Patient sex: M
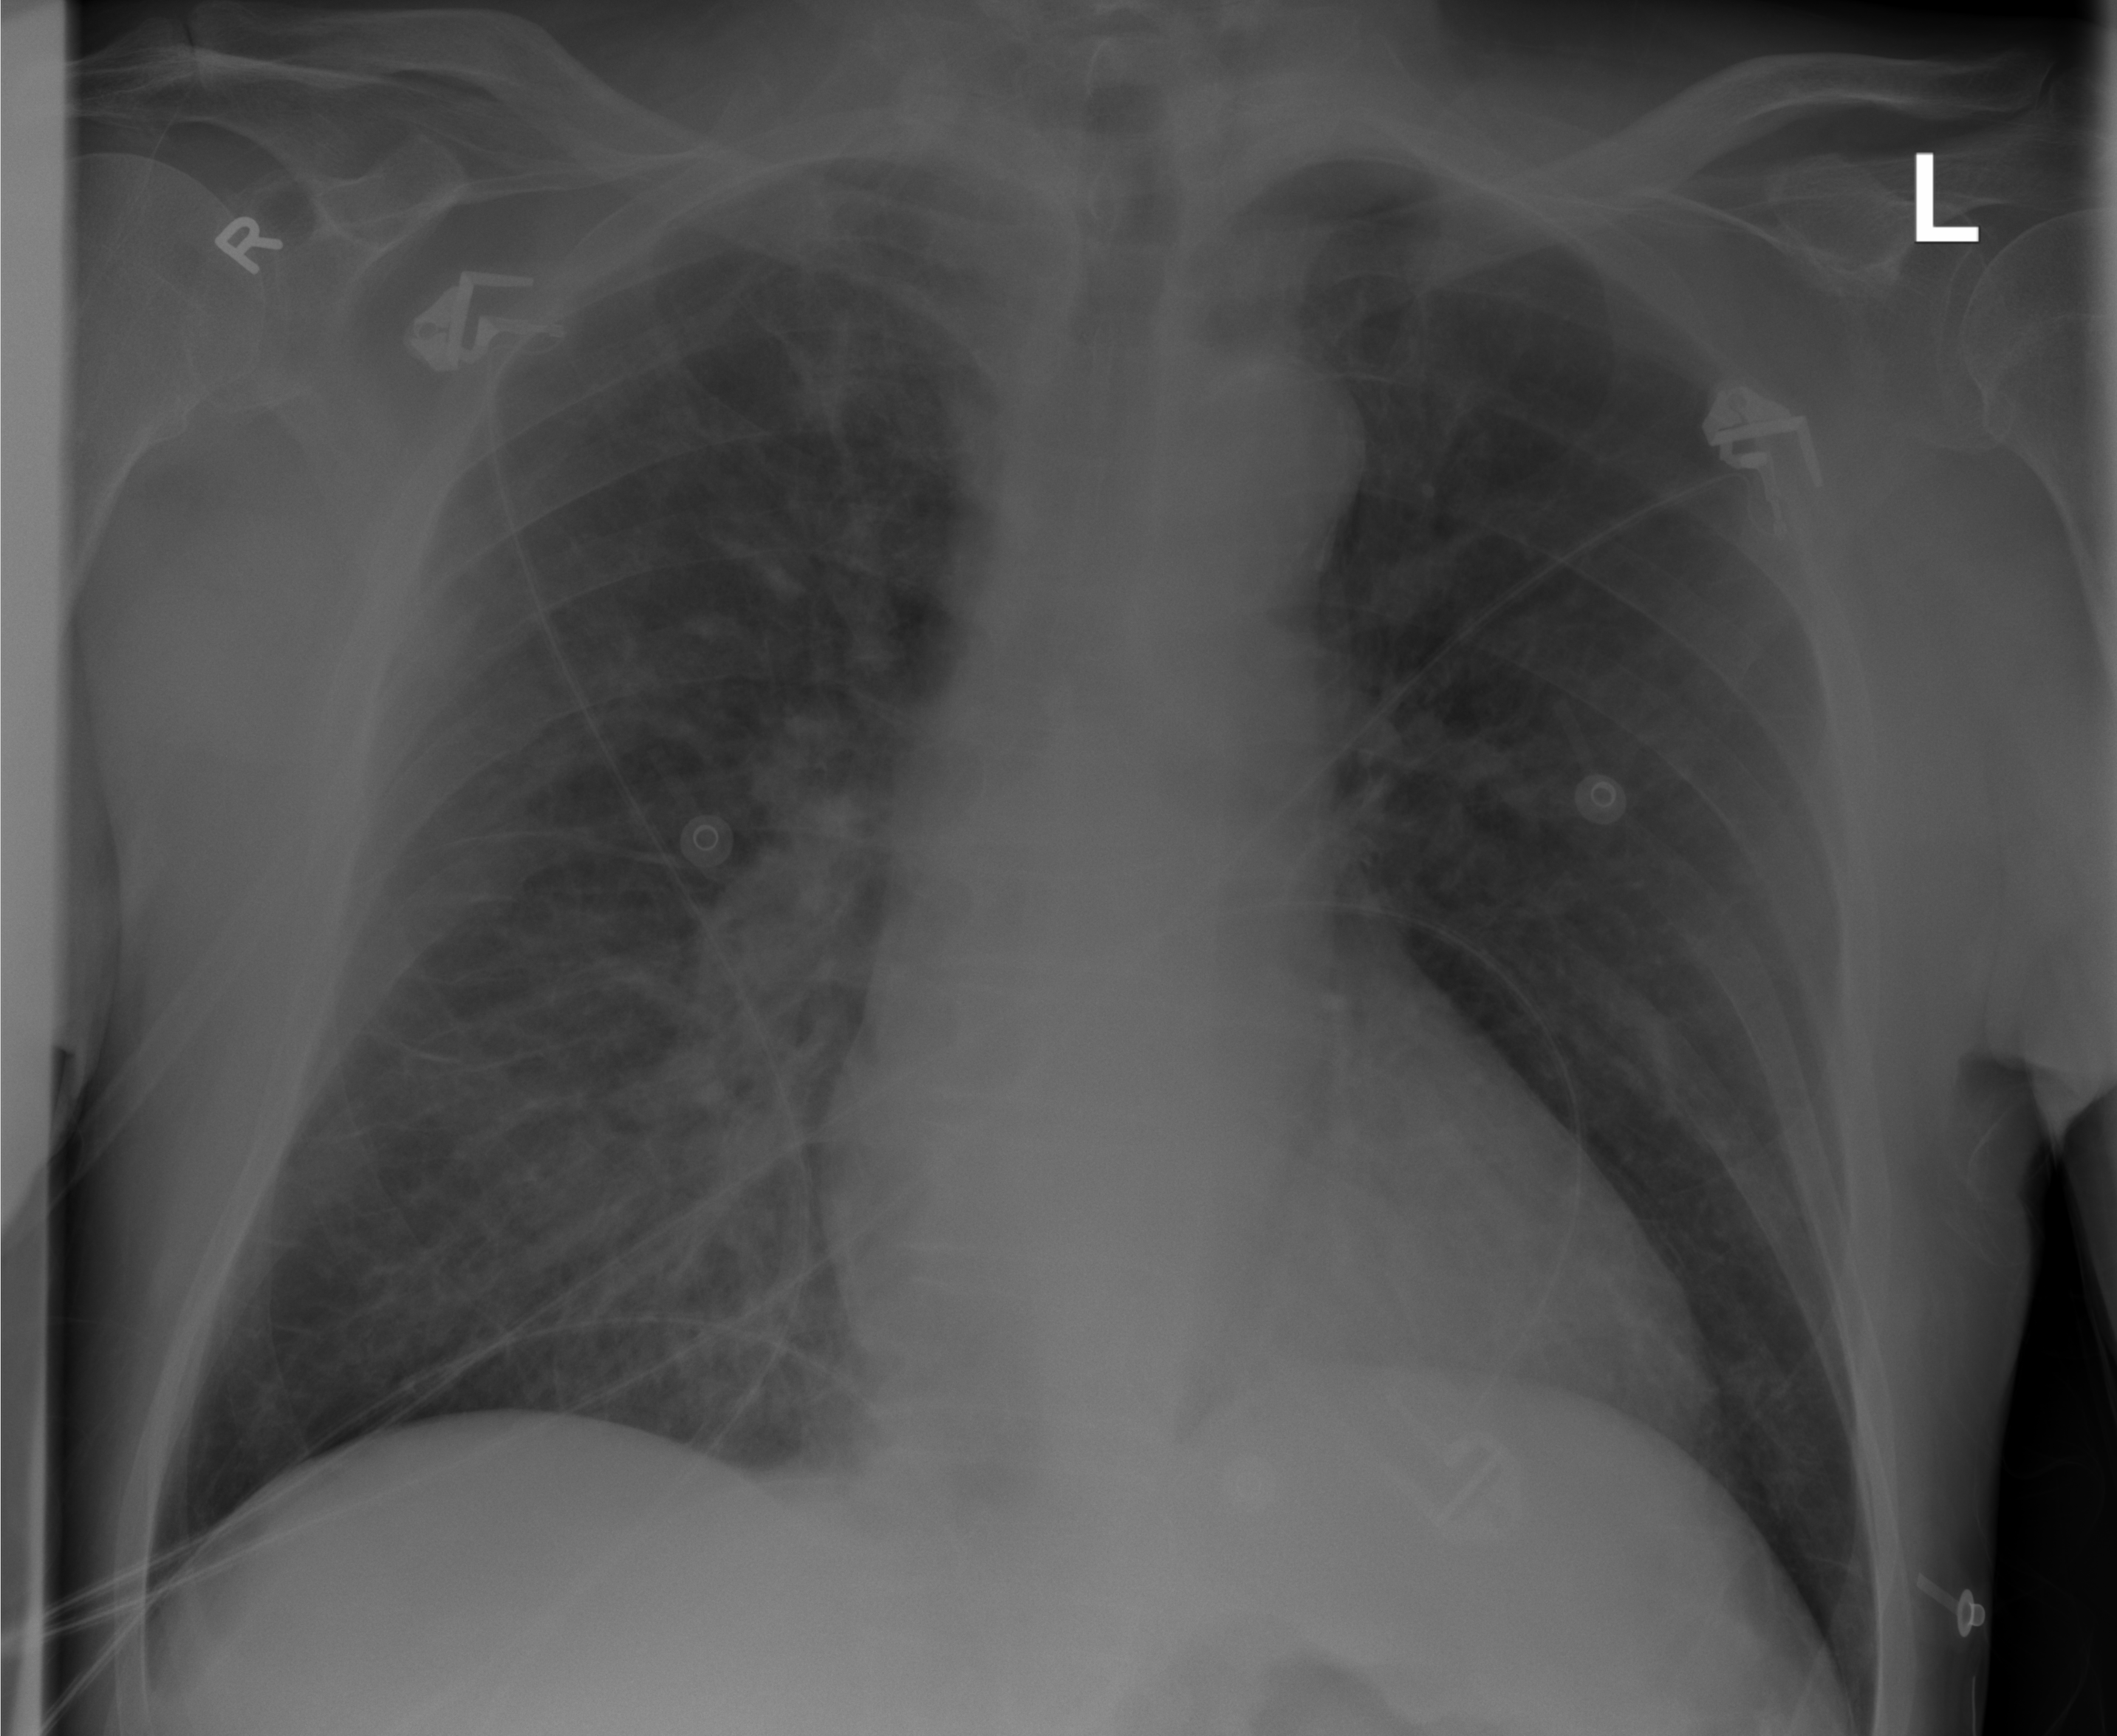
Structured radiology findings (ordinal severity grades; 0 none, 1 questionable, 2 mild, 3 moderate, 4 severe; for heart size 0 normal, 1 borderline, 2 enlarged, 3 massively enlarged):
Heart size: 0
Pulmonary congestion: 0
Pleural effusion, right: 0
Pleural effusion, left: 0
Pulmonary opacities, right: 3
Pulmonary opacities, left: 0
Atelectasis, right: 2
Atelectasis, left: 0